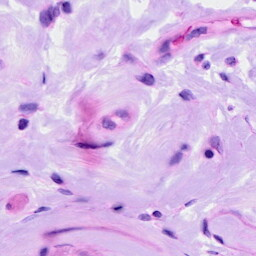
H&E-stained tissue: Ovarian